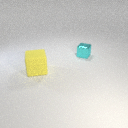
small cyan metal cube behind large yellow rubber cube